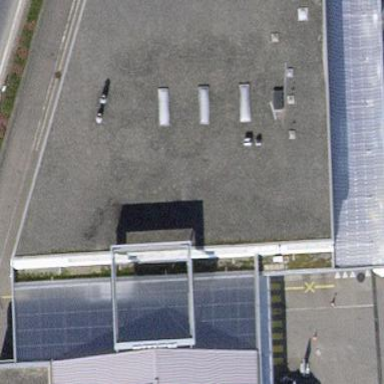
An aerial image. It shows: View of roof of building.